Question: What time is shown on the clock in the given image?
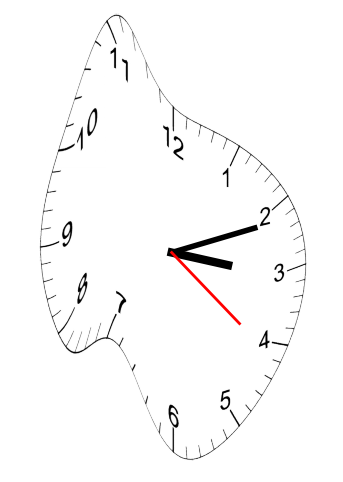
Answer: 03:11:21